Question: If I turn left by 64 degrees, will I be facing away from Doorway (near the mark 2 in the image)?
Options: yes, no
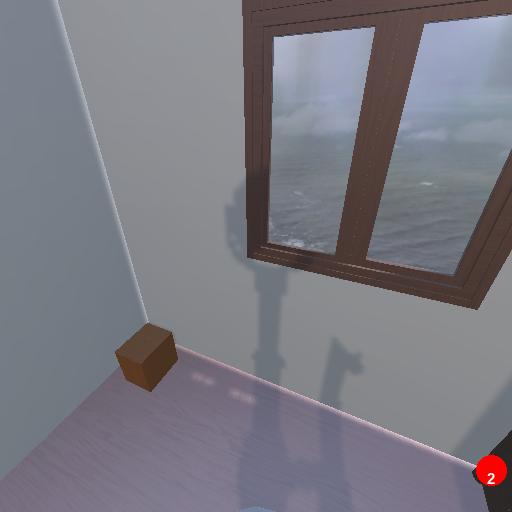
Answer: yes